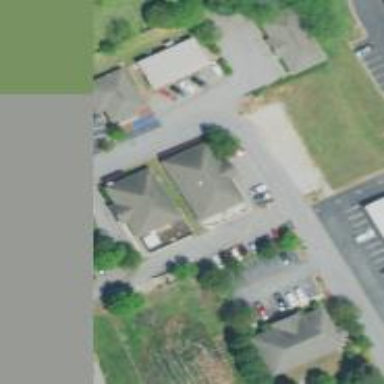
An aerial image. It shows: Veterinary facility.